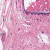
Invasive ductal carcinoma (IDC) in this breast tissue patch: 0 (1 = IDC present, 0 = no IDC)